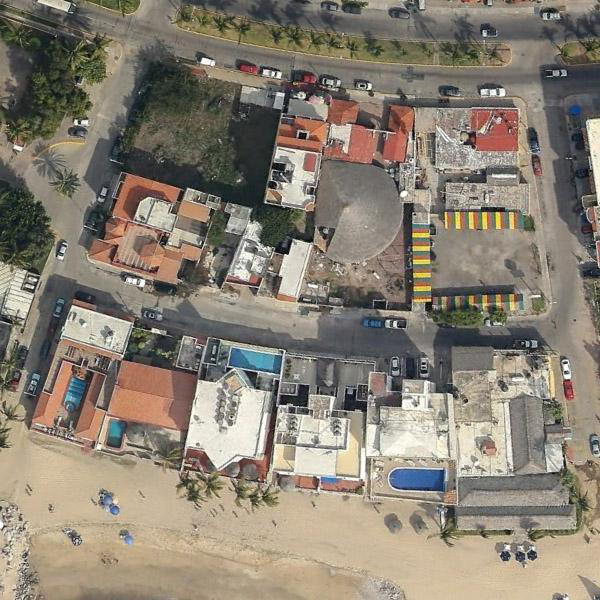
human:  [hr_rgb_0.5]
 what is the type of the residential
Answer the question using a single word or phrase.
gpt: resort